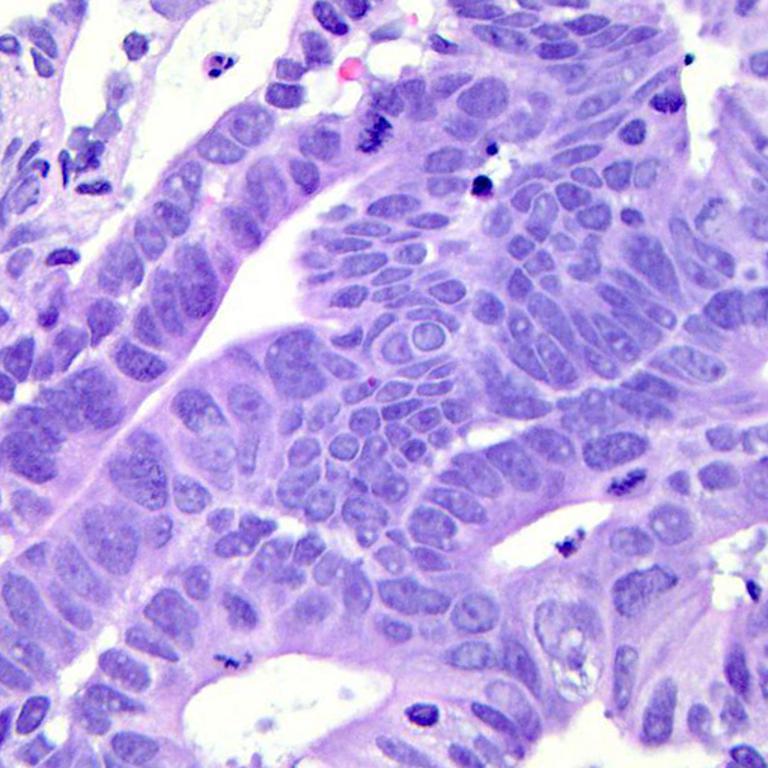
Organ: colon
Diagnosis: adenocarcinomas